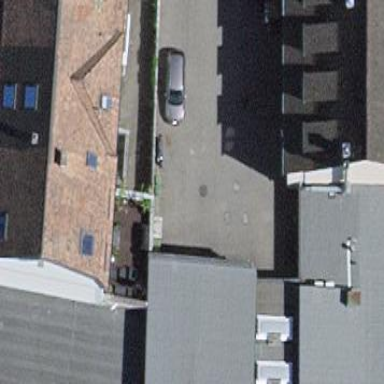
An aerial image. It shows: Pharmacy located in terrace building.